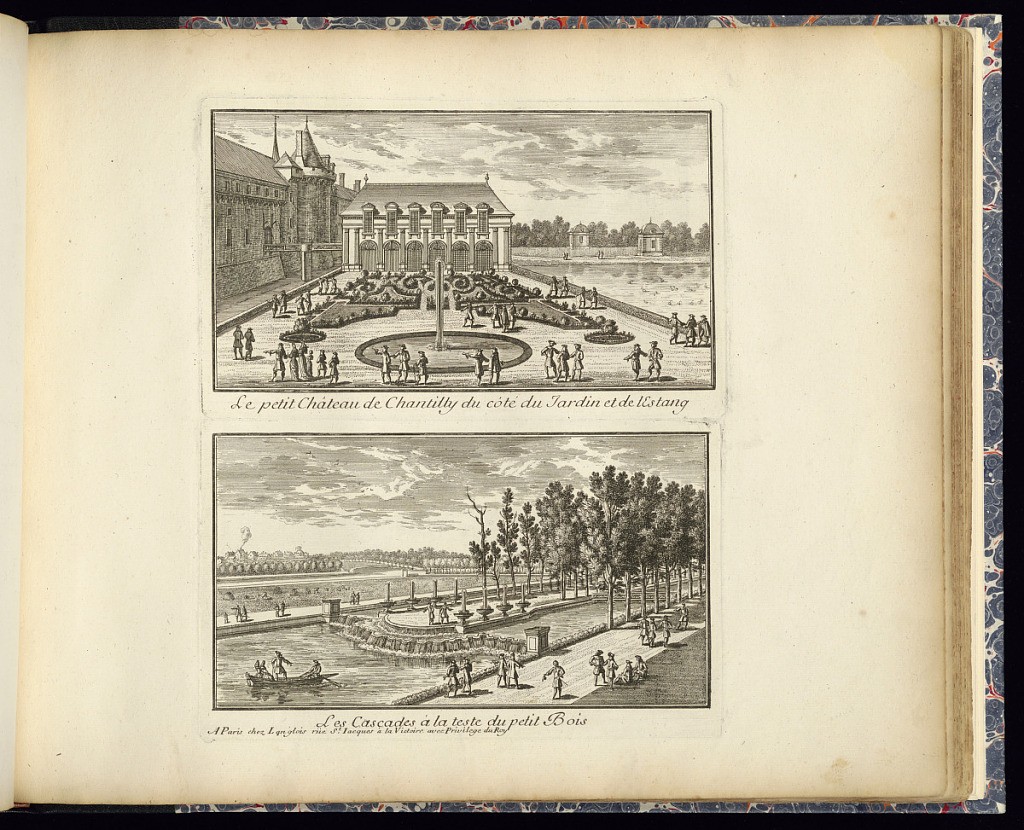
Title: Le petit Château de Chantilly du côté du Jardin et de l’Estang (Upper Plate)
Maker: Adam Perelle, French, 1638 – 1695
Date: late 17th century
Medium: Etching on laid paper
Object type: Print
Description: Two plates printed one above the other. Views of French gardens. The upper plate illustrates the small chateau of Chantilly to the left, with its parterre planting and fountain in the center foreground and pond to the right with figures throughout the grounds. The lower plate illustrates a cascading fountain with rockwork, smaller fountains with jets of water, and avenue of trees with figures along the paths and a townscape in the distance to the left. The plates are titled.